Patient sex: M
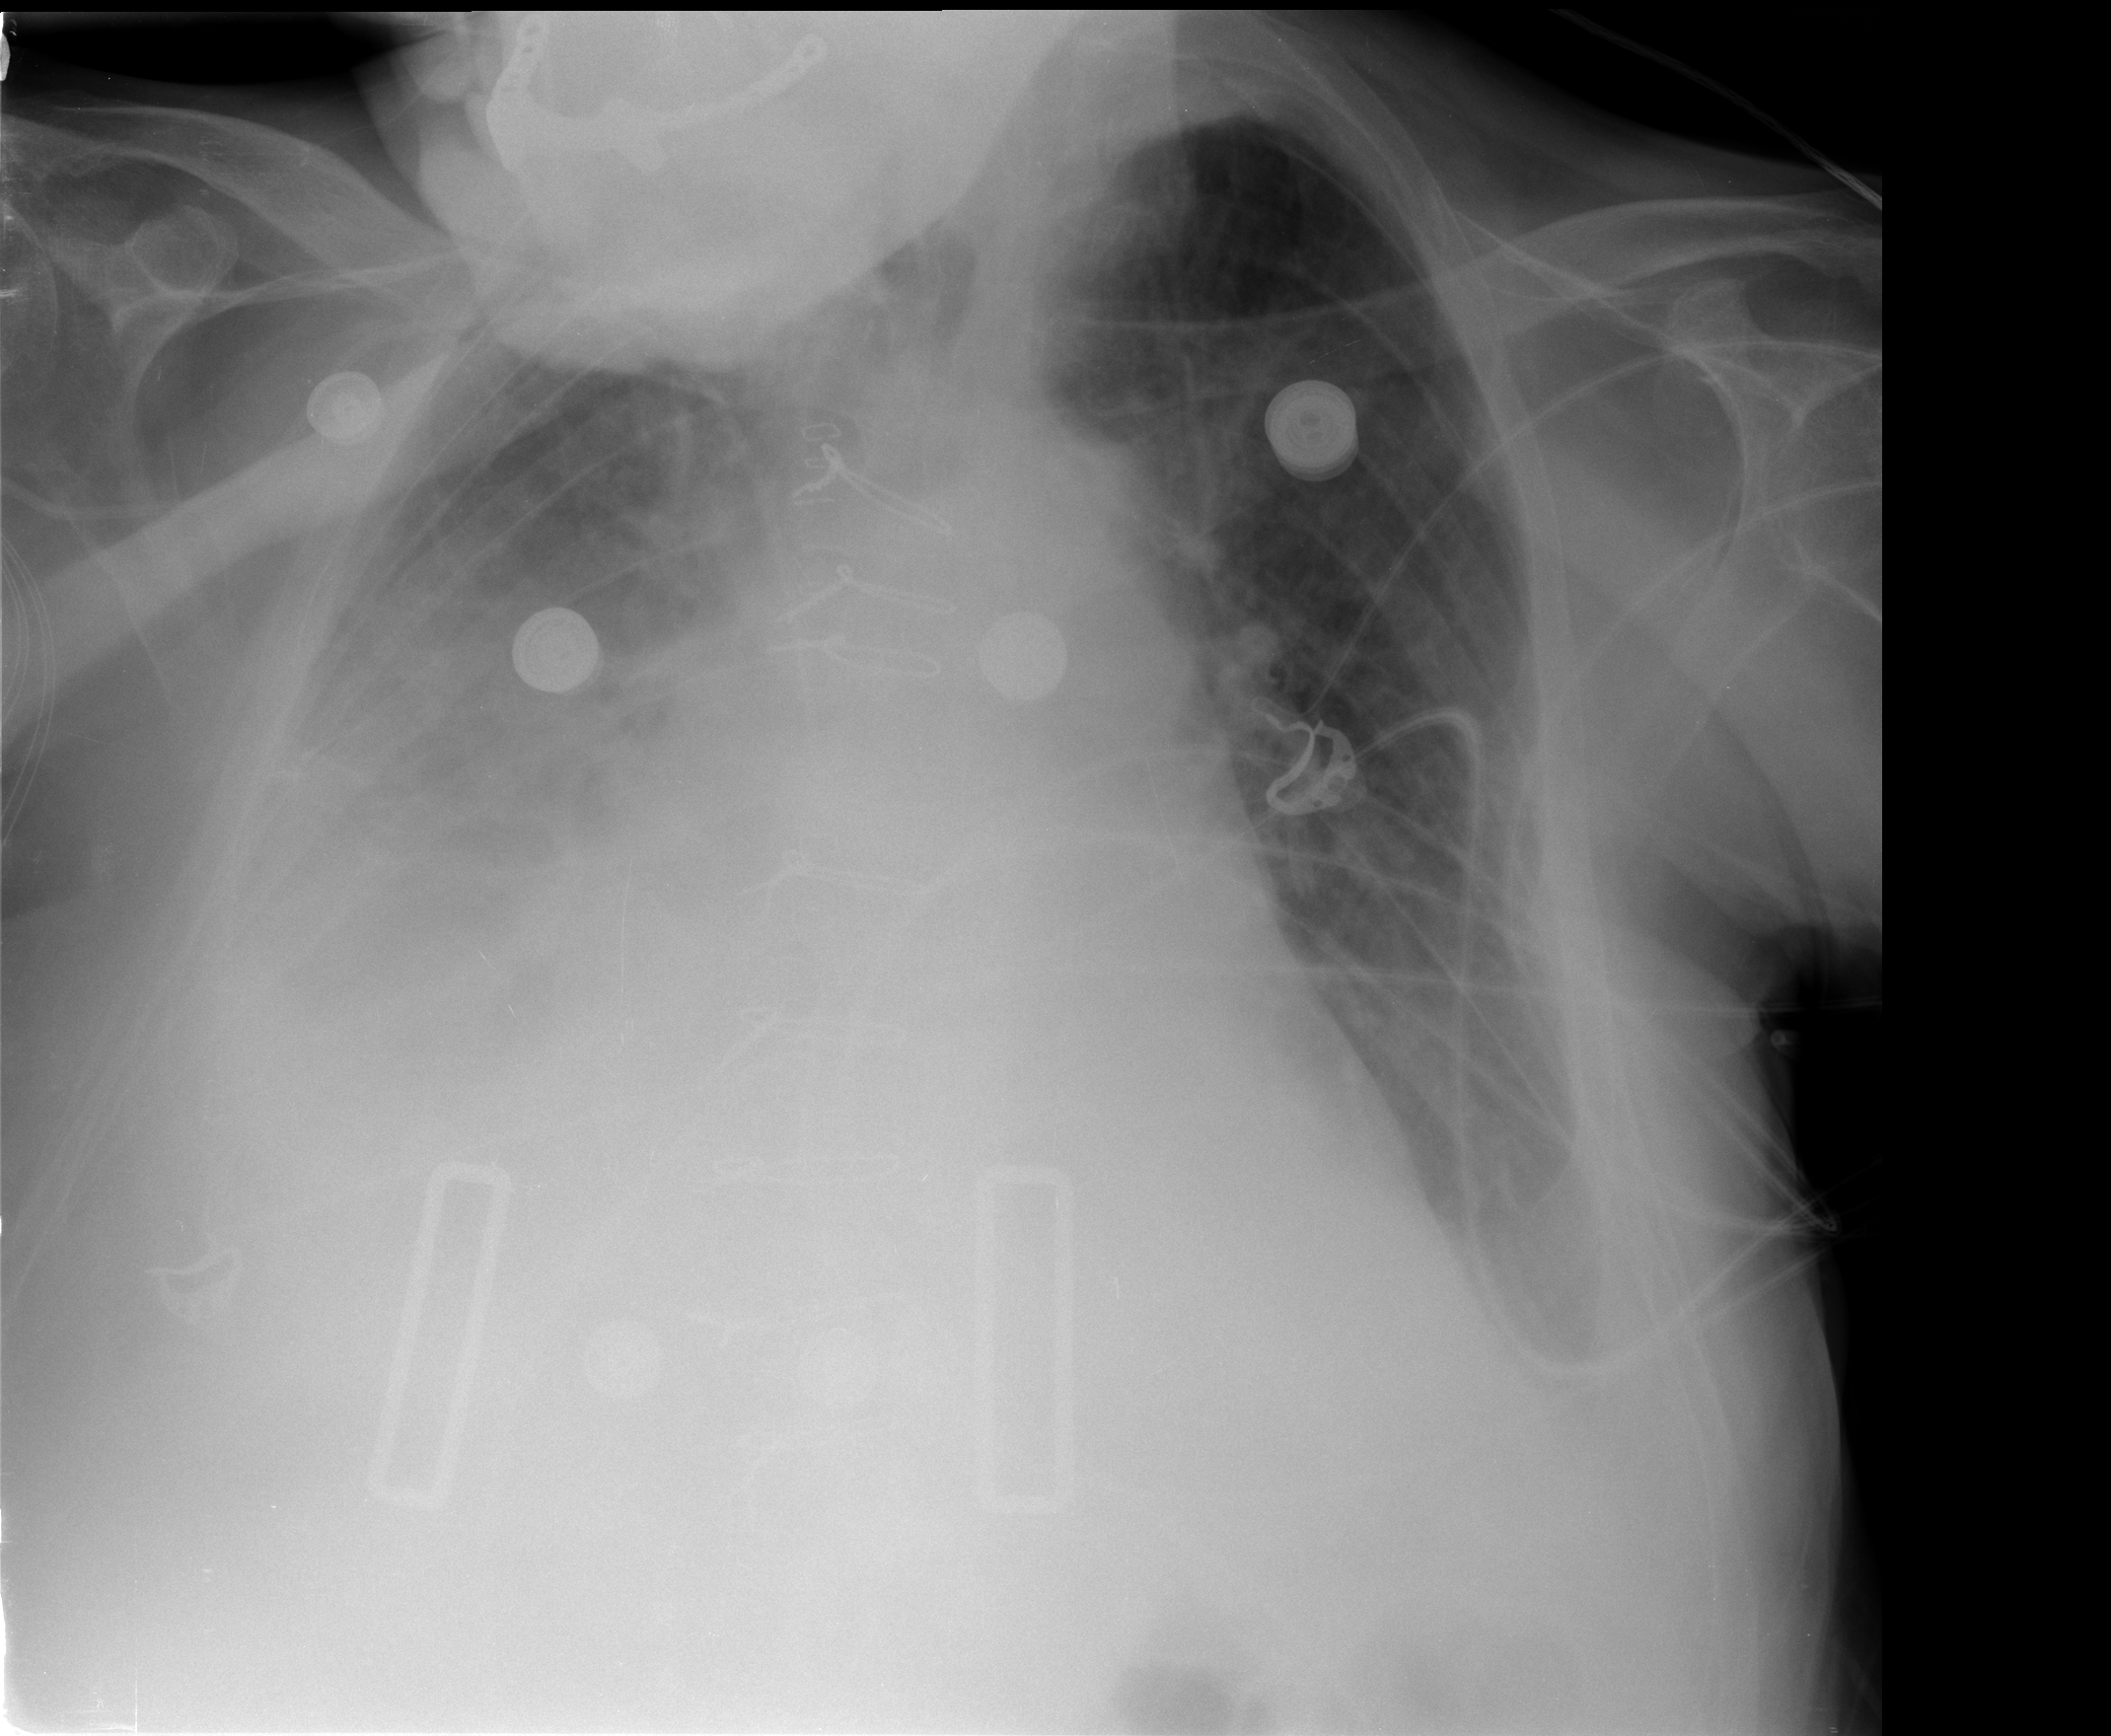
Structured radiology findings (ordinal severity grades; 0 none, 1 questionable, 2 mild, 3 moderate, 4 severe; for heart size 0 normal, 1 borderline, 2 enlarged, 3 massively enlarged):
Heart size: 2
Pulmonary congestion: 3
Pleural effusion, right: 3
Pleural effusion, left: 2
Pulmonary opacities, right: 2
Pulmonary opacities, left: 0
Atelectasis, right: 2
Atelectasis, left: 2